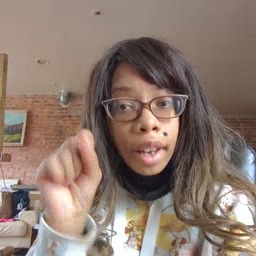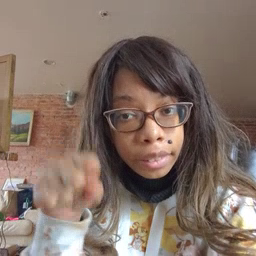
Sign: yes